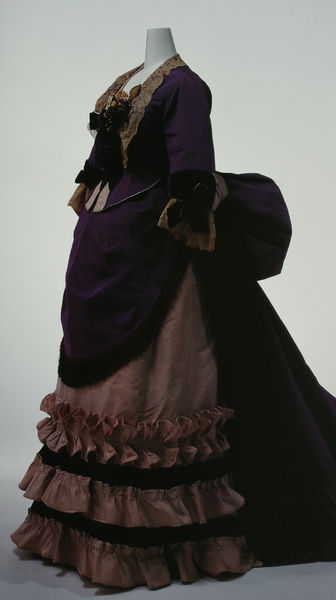
Titel: Empfangskleid
Künstler: Charles Frederick Worth
Standort: Kyoto (Japan)
Institution: Kyoto Costume Institute
Schlagwörter: blau, kopf, schatten, ausschnitt, braun, elegant, frankreich, frau, kleid, kleider, licht, profil, schwarz, dame, gürtel, rose, rosen, schleier, beige, mode, muster, rock, schleife, alt, band, barock, bluse, falten, kleidung, kragen, lang, pelz, samt, spitze, ärmel, gewand, kostüm, mantel, stoff, adel, saum, spitzen, schleifen, renaissance, rosa, seide, schärpe, schleppe, japan, lila, violett, französisch, dunkelblau, nähen, draperie, streifen, altrosa, robe, rüsche, rüschen, masche, flieder, abendkleid, satin, foto, photographie, unterrock, violet, schnitt, dreiviertel, bürgertum, scherpe, puppe, emanzipation, oberteil, mittelalter, bürgerlich, tageskleid, korsett, sammlung, besatz, volant, zierde, gerafft, bänder, textil, taft, korsage, schließe, schutz, verziehrung, geschmückt, unterkleid, sissi, überkleid, spitzenbesatz, abnäher, kyoto, schleide, schneiderpuppe, gesellschaftskleid, paspeln, tornüre, rüsch, schlefen, 19. jahrhundert, schwarze rüschen, burgund